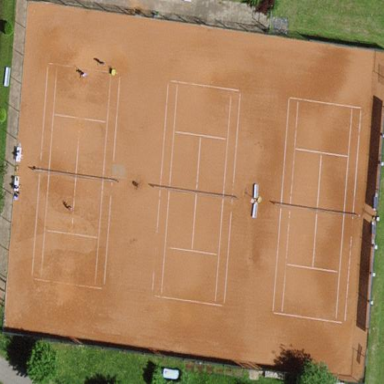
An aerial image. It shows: Tennis court on the leisure land pitch.